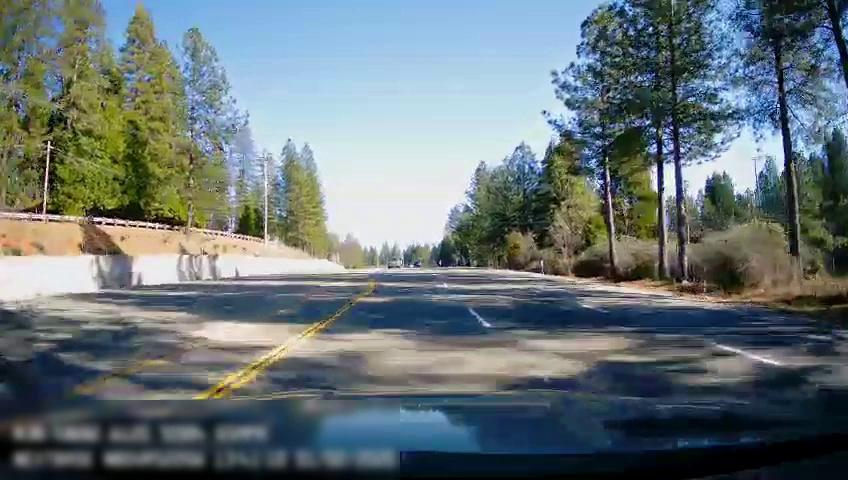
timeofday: Day
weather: Sunny
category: Drivable Space
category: Vehicles | SUV
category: Lanes | Current Lane
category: Lanes | Alternate Lane
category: Lanes | Current Lane
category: Lanes | Alternate Lane
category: Lanes | Opposite Lane
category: Lanes | Opposite Lane